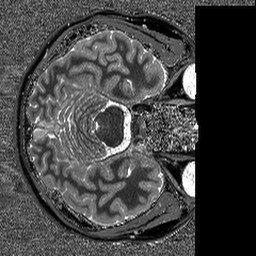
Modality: T1map
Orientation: axial
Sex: male